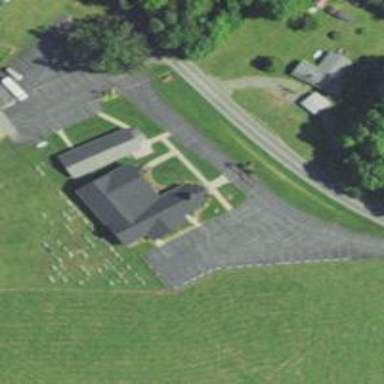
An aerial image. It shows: Place of worship.